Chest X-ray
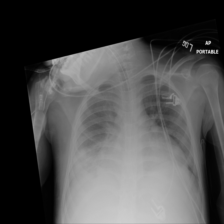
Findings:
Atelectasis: negative
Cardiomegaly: positive
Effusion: positive
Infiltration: negative
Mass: negative
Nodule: negative
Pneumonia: negative
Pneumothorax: negative
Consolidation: positive
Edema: negative
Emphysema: negative
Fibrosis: negative
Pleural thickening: negative
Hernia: negative